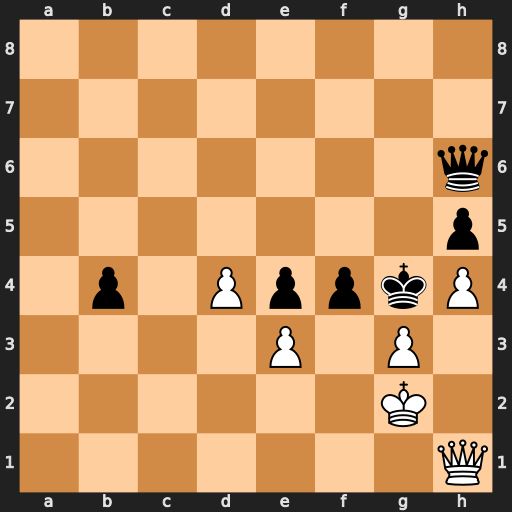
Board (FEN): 8/8/7q/7p/1p1PppkP/4P1P1/6K1/7Q
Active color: w
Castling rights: -
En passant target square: -
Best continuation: Qh3#